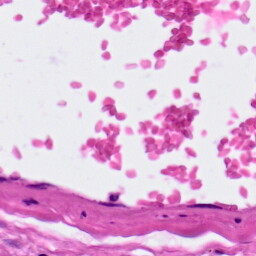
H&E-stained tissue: Lung